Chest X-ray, PA view. Patient: 30 years old, sex M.
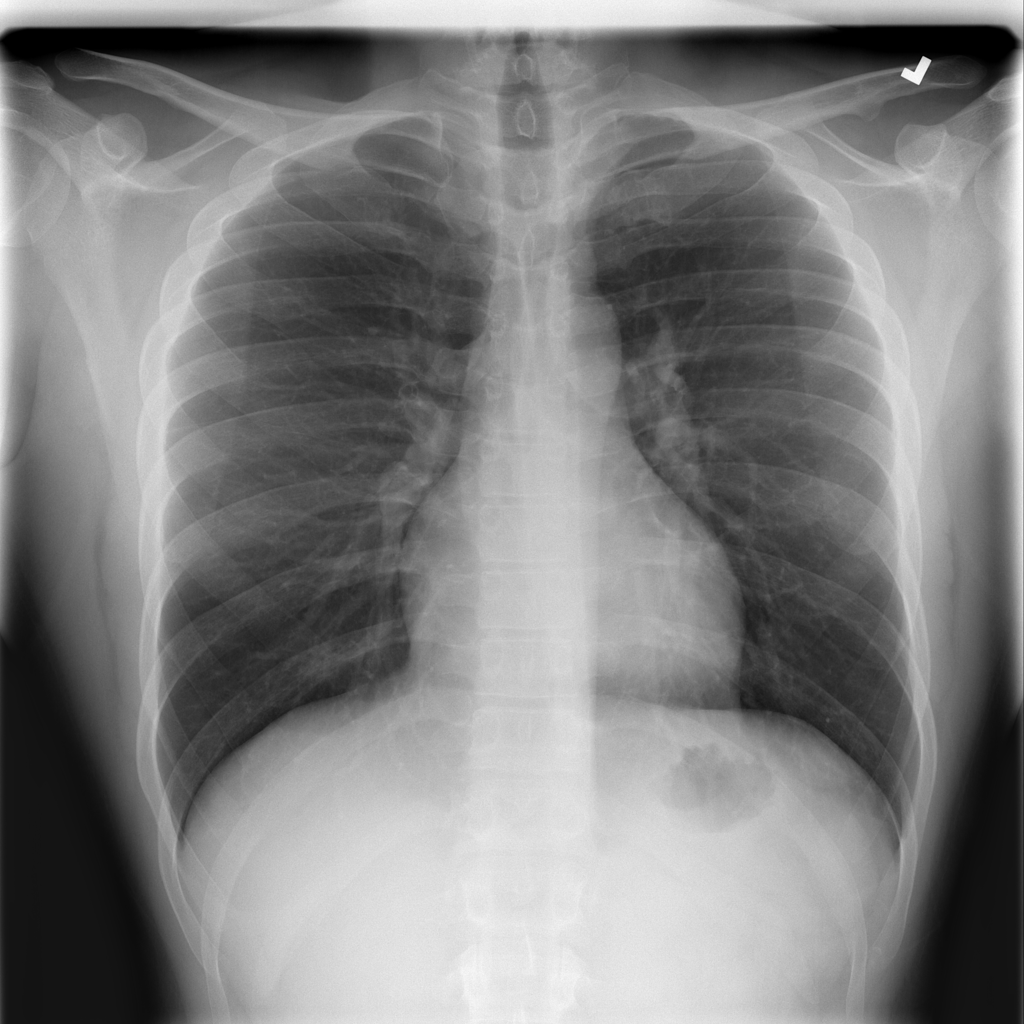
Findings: No Finding